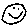
Label: smiley face